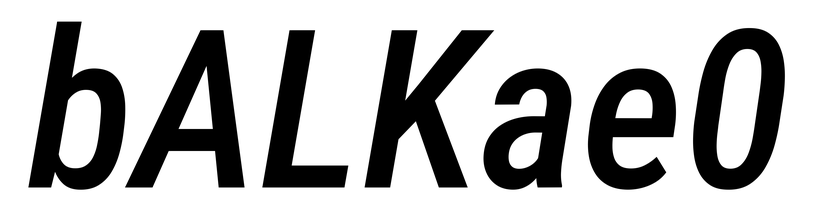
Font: Roboto-Italic_Condensed_Medium_Italic